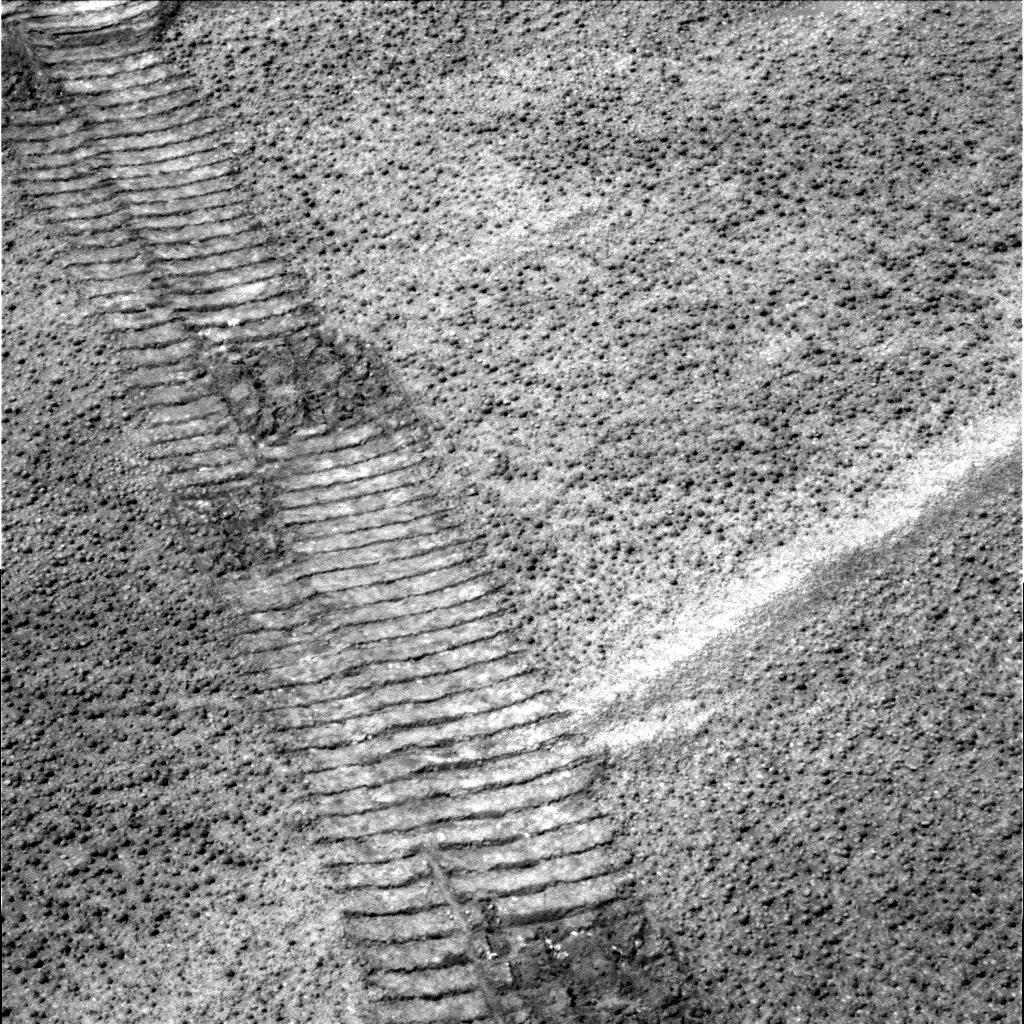
Terrain classes present: Bedrock, Gravel / Sand / Soil, Track